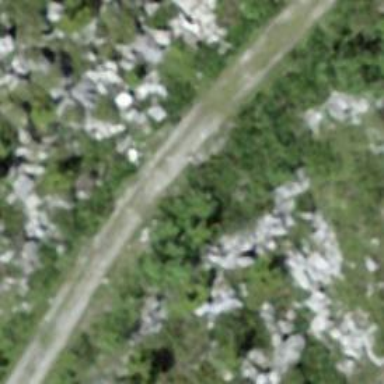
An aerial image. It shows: Track road with grade4 tracktype.